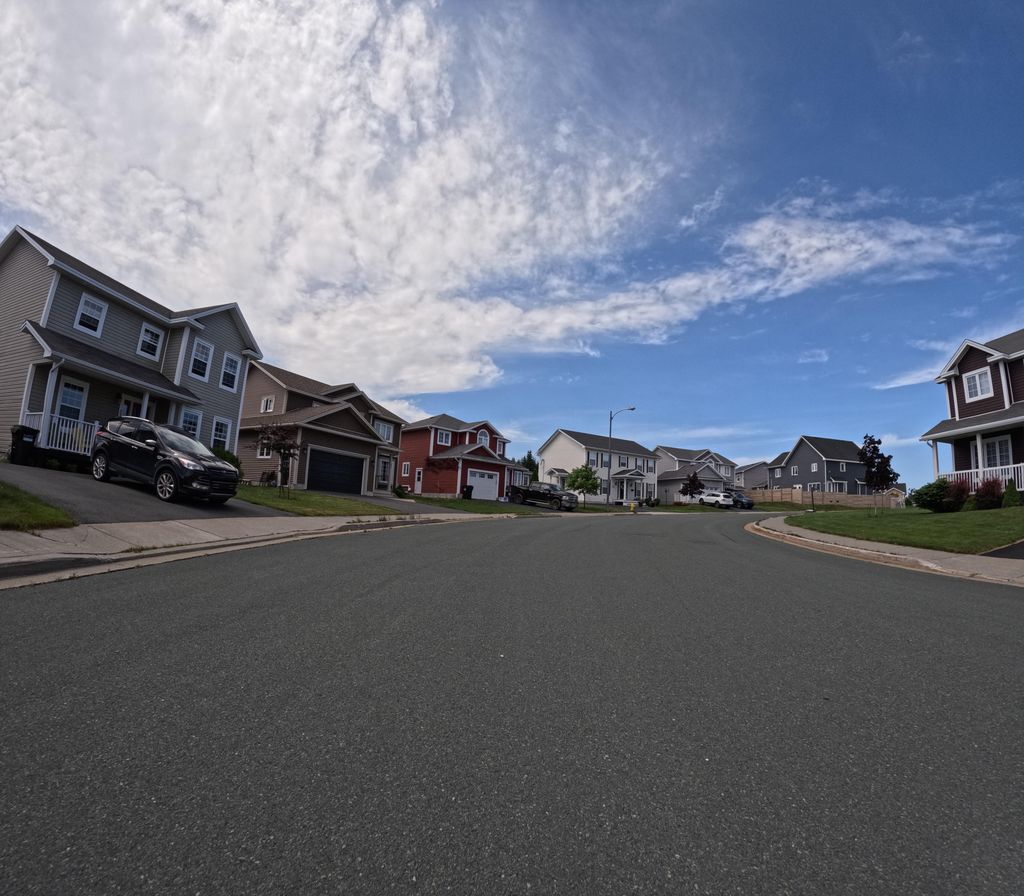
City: st_johns